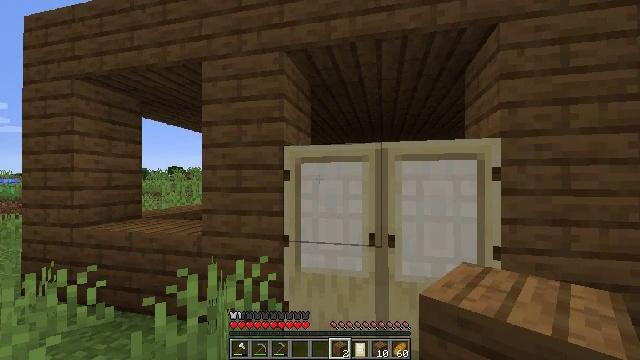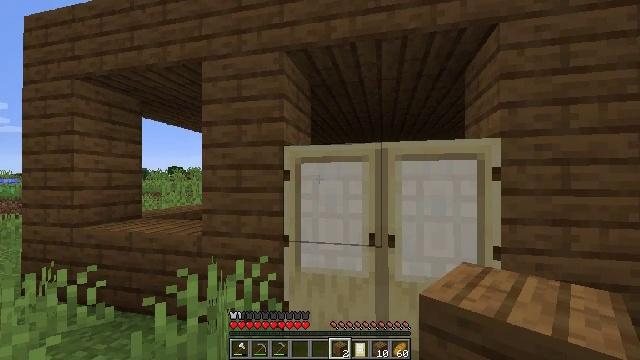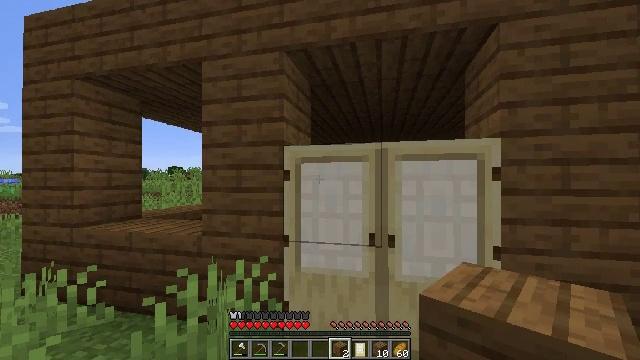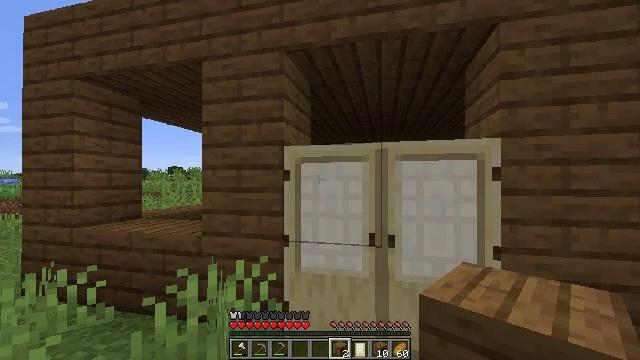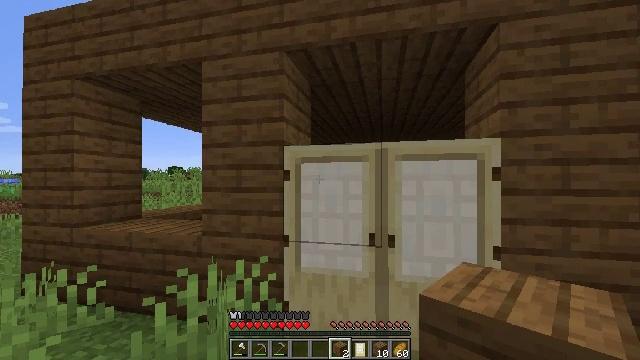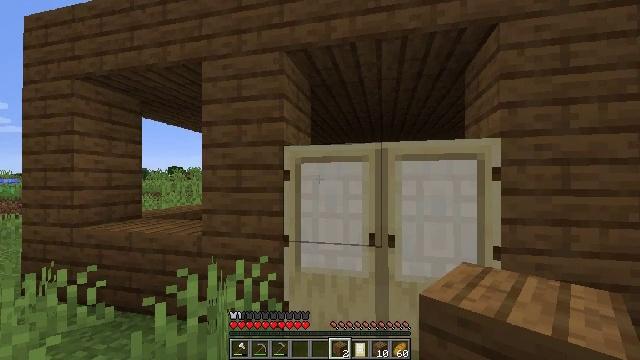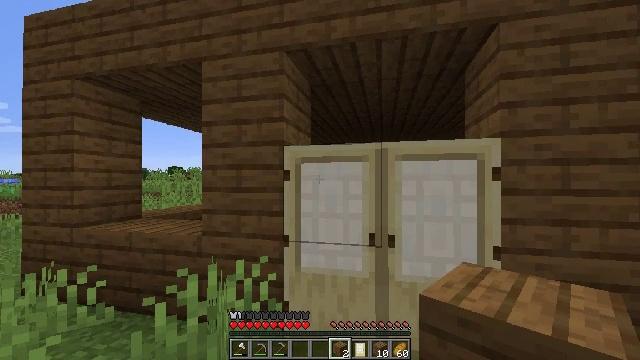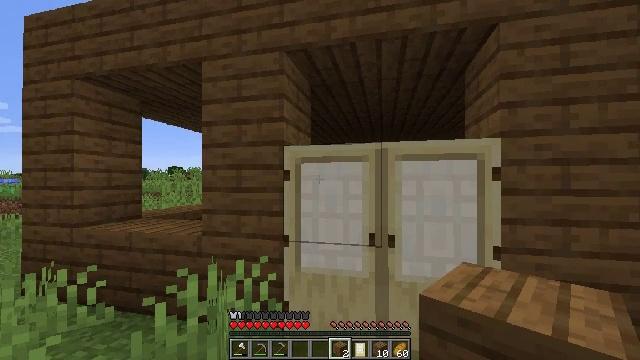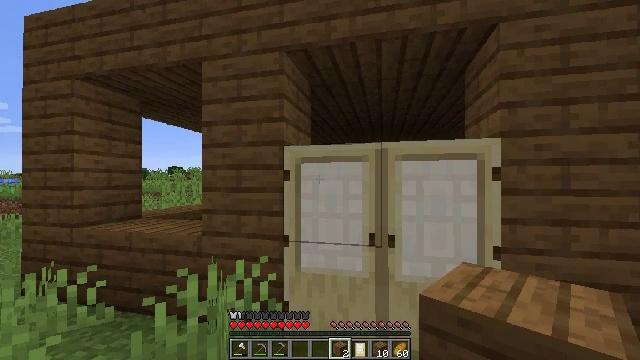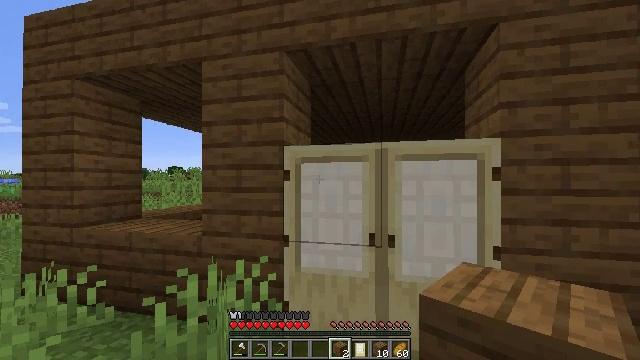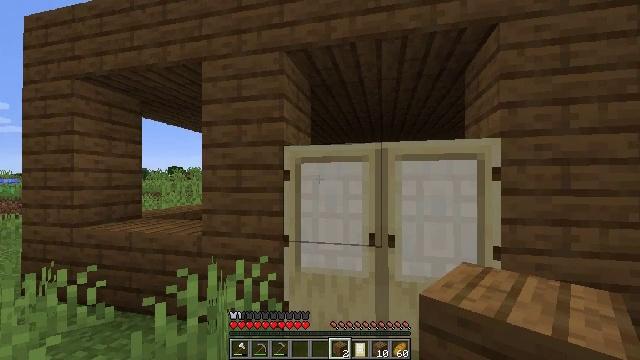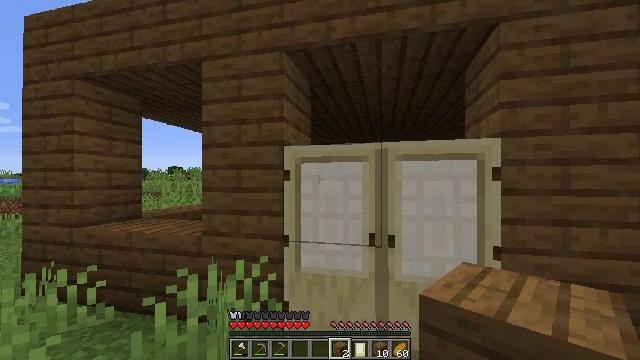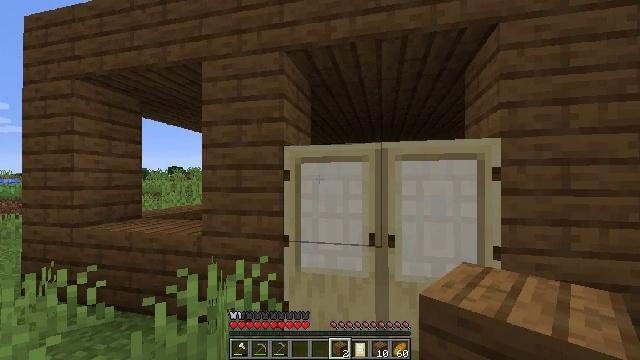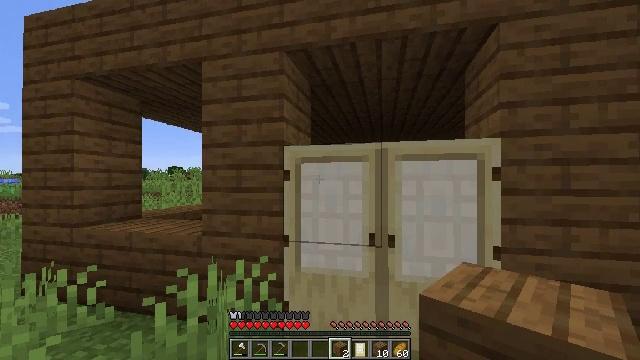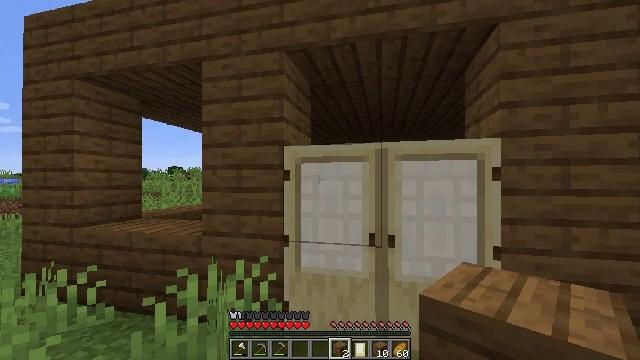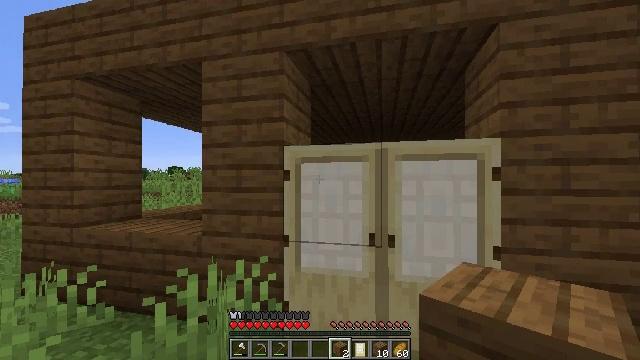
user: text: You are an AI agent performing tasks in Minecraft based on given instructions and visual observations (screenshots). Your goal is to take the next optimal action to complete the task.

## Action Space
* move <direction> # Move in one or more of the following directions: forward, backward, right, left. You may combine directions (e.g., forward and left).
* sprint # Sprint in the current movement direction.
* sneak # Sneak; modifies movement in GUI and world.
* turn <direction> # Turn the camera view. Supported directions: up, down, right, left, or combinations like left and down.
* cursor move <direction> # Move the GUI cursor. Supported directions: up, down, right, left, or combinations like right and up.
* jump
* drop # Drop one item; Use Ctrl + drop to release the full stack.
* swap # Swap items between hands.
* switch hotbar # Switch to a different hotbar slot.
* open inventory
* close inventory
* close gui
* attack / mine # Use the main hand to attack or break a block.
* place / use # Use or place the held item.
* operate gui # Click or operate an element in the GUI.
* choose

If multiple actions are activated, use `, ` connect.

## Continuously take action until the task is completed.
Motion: motion action
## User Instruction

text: Disassemble the birch door from the building.
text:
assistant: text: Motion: no_op
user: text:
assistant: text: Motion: no_op
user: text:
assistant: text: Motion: no_op
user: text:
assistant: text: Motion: no_op
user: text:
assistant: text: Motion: no_op
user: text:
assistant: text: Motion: no_op
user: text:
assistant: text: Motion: no_op
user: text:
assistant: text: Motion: no_op
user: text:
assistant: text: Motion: no_op
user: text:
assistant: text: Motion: no_op
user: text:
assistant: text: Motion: no_op
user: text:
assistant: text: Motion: no_op
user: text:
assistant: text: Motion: no_op
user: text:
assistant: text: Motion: no_op
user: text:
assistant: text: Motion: no_op
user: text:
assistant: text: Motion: no_op
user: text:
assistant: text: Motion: no_op
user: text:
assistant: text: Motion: no_op
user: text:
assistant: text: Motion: no_op
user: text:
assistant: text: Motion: no_op
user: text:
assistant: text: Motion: no_op
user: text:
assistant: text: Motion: no_op
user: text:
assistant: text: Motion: no_op
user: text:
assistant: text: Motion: no_op
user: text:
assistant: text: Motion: no_op
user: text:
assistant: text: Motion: no_op
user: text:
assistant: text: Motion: no_op
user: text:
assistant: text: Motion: no_op
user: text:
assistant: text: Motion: no_op
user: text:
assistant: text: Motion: no_op